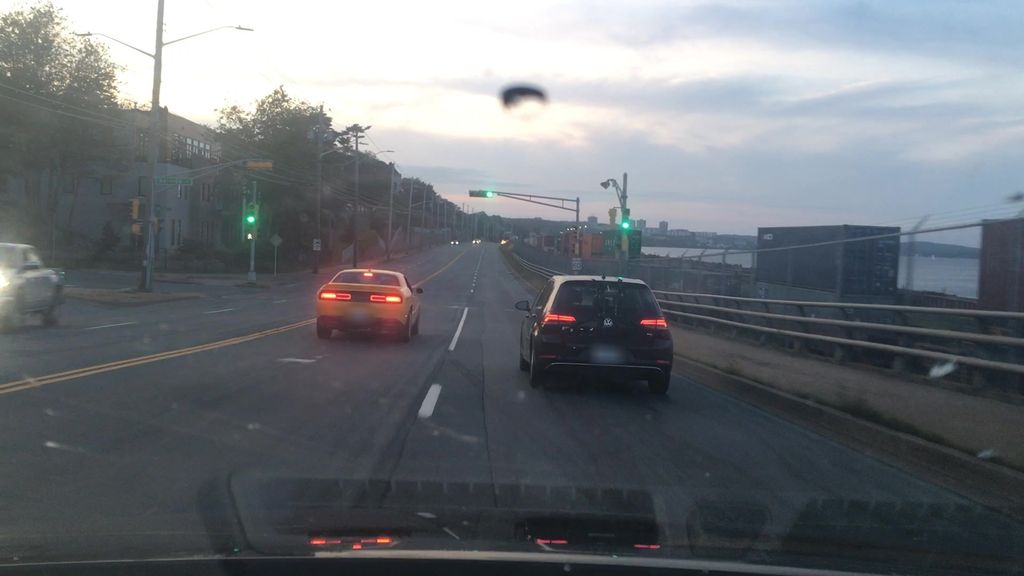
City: halifax